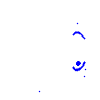
Particle: pion